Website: bh-photo
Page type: gifting
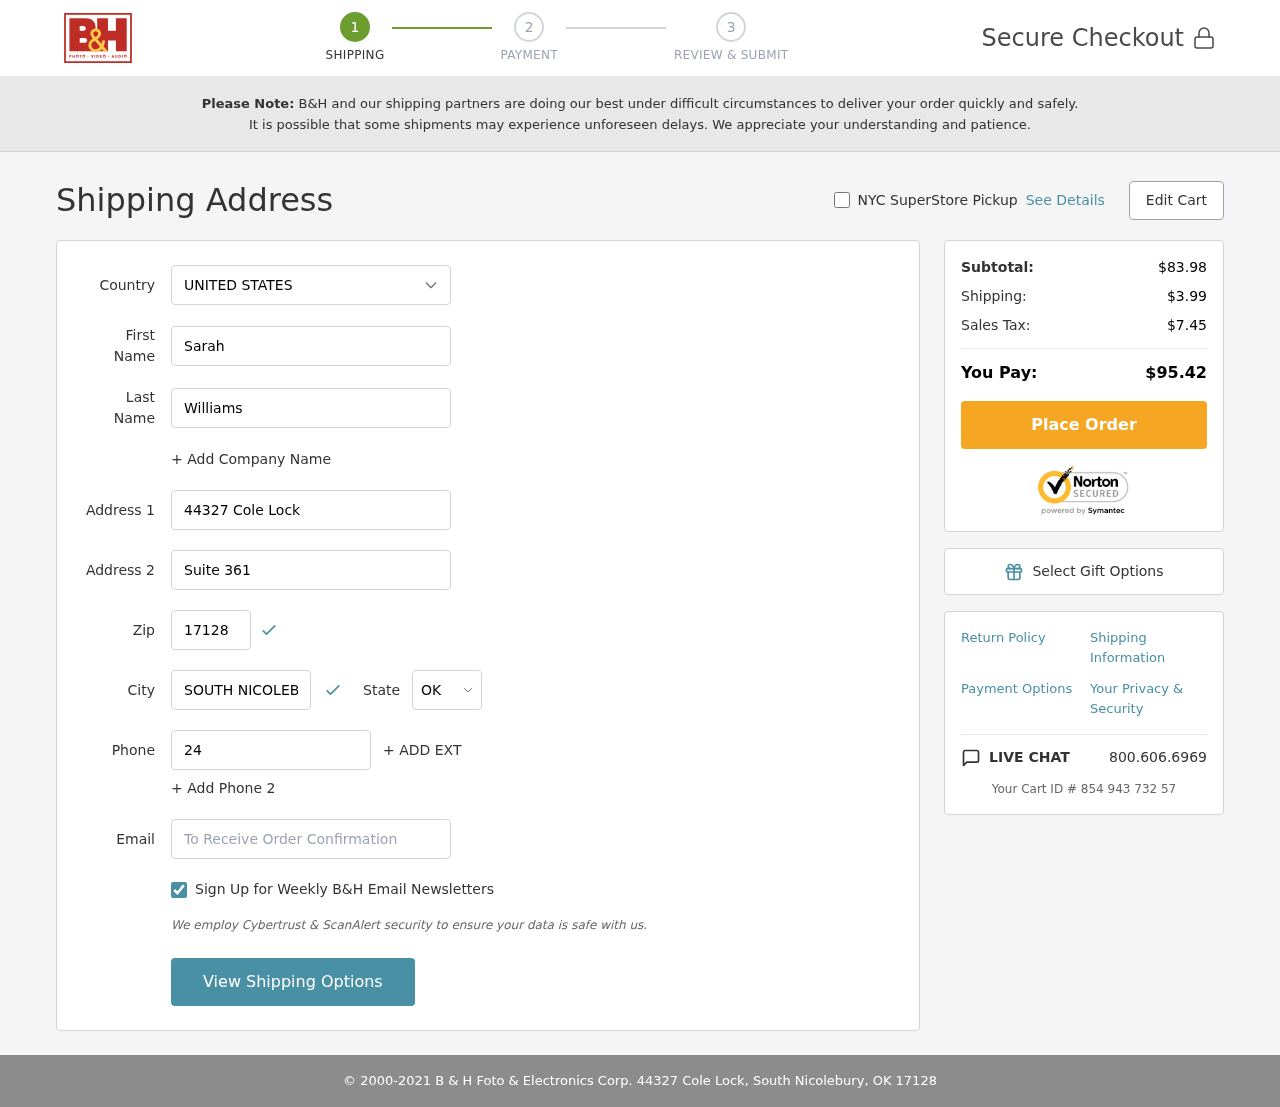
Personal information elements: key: PII_CITY
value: South Nicolebury
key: PII_COUNTRY
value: United States
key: PII_EMAIL
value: sarah.williams@yahoo.com
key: PII_FIRSTNAME
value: Sarah
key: PII_LASTNAME
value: Williams
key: PII_PHONE
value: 2422523217
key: PII_POSTCODE
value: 17128
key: PII_STATE_ABBR
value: OK
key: PII_STREET
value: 44327 Cole Lock
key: PII_STREET2
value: Suite 361
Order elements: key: ORDER_SUBTOTAL
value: $83.98
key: ORDER_SHIPPING_COST
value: $3.99
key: ORDER_TAX
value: $7.45
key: ORDER_TOTAL
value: $95.42
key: ORDER_ID
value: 854 943 732 57